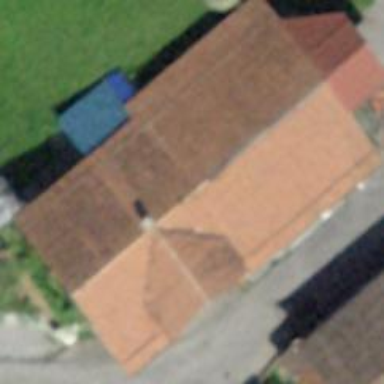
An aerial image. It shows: Farm building.